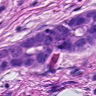
Metastatic tissue present: yes